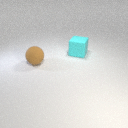
large cyan rubber cube to the right of large brown rubber sphere